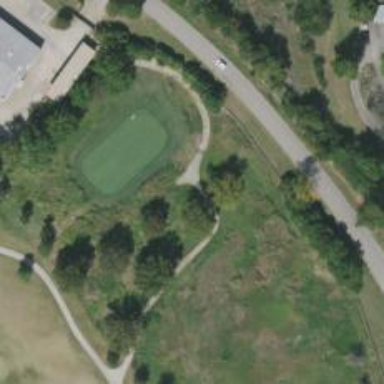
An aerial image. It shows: Service road used as golf cart path.